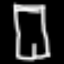
Label: pants